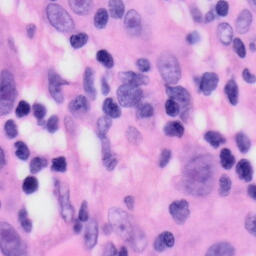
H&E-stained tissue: Skin